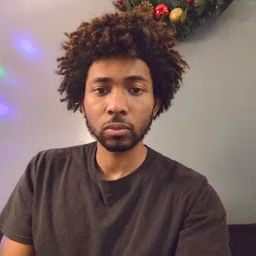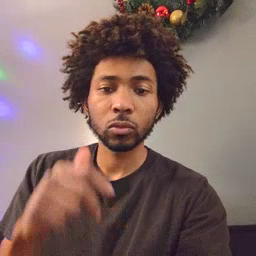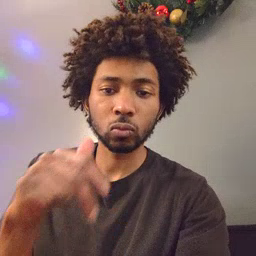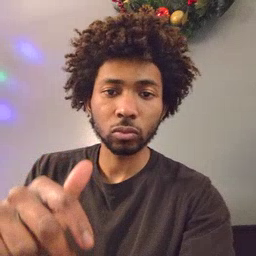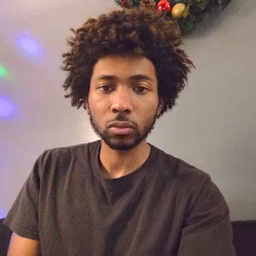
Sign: ride